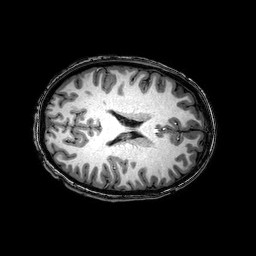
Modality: T1w
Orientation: axial